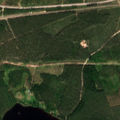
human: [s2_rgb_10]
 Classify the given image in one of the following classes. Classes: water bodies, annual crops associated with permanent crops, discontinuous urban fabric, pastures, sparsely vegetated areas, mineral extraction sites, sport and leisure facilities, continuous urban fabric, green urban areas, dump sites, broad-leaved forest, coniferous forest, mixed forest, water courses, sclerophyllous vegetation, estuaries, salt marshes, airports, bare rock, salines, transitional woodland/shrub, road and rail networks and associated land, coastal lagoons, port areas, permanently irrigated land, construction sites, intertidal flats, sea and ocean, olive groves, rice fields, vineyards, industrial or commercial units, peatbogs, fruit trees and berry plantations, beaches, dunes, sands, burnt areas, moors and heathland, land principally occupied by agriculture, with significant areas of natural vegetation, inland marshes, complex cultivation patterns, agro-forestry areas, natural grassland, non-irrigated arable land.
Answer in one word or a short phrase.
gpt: coniferous forest, transitional woodland/shrub, water bodies